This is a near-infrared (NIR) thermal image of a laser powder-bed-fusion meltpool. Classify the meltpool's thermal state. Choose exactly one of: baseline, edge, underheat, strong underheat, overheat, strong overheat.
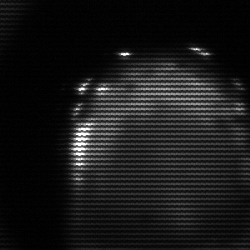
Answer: edge